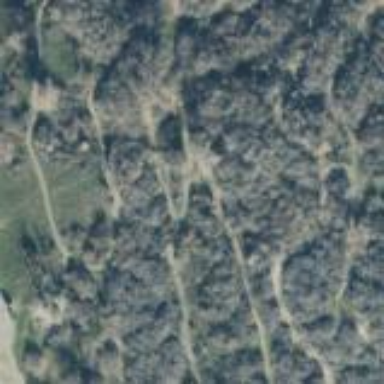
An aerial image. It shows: Dirt path designated as route.